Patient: sex M, age 68
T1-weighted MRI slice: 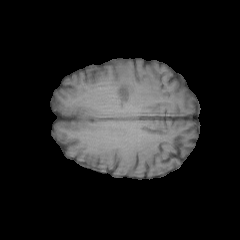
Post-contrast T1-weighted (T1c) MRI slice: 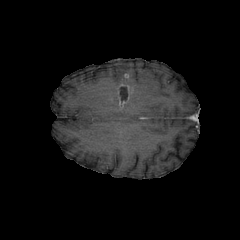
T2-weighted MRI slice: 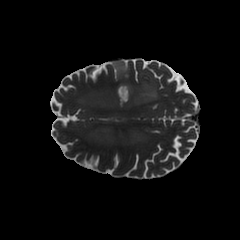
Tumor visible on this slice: yes
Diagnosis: Glioblastoma, IDH-wildtype
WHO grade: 4